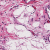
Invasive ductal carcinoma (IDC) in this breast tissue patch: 0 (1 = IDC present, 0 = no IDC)